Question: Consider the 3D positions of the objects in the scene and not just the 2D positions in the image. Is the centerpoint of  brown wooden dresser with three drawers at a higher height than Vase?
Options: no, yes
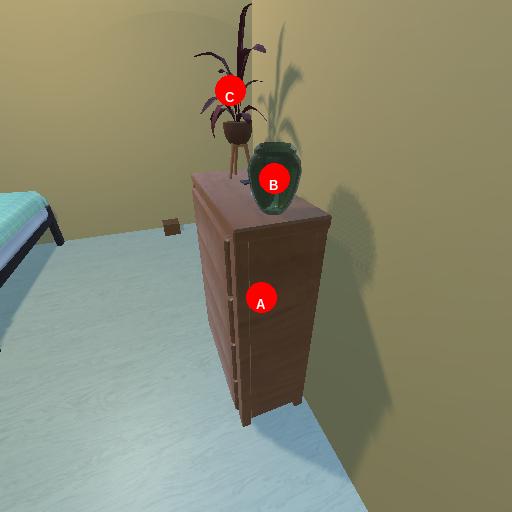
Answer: no